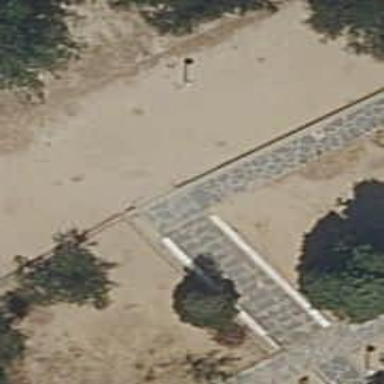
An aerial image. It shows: Set of steps on the road.